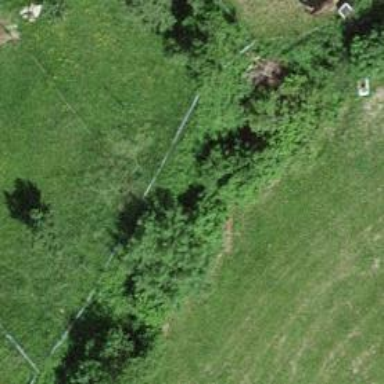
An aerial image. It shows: Hedge acting as barrier.